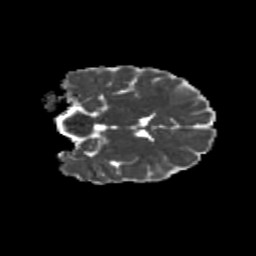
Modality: MD
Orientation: coronal
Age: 8
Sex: female
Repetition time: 9.512 s
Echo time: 0.089 s